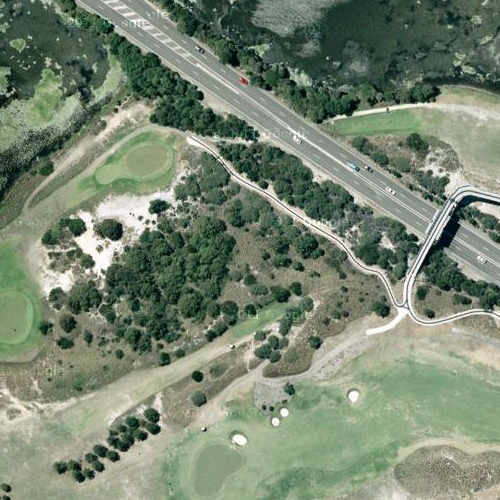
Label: sydney